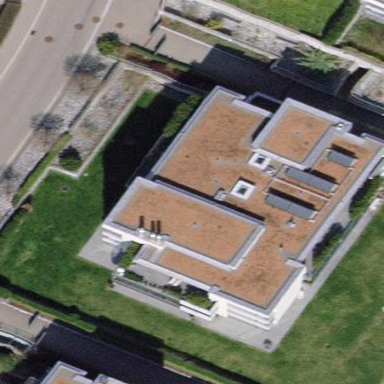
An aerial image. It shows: Grey apartment building with flat red roof.